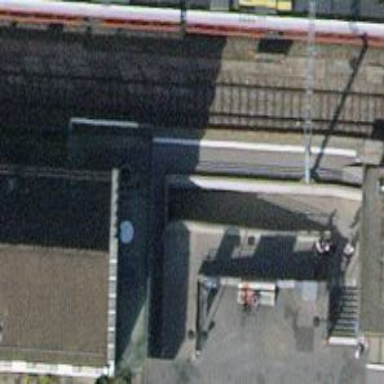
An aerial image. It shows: Concrete footway going through tunnel.